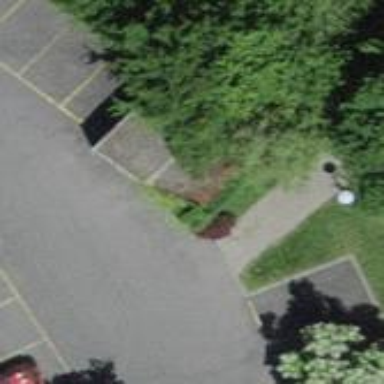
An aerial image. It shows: Garage.